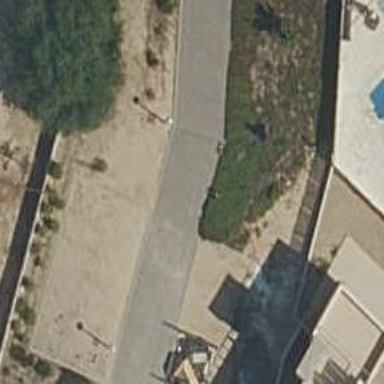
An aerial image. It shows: Concrete footway.